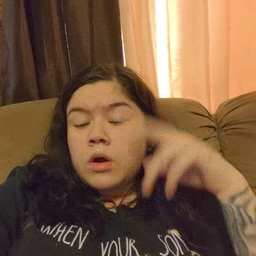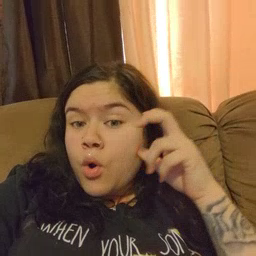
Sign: hear